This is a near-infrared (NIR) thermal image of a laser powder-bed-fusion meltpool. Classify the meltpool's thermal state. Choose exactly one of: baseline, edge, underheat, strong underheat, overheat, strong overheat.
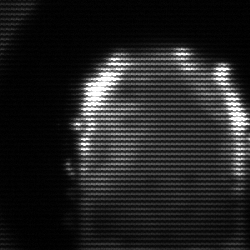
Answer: baseline